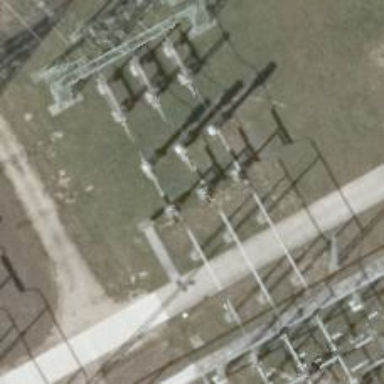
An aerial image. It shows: Outdoor switch with three cables.